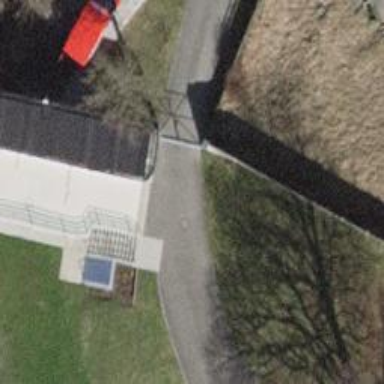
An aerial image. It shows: Gate.